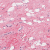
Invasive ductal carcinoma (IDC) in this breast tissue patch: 0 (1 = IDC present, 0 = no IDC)